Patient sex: M
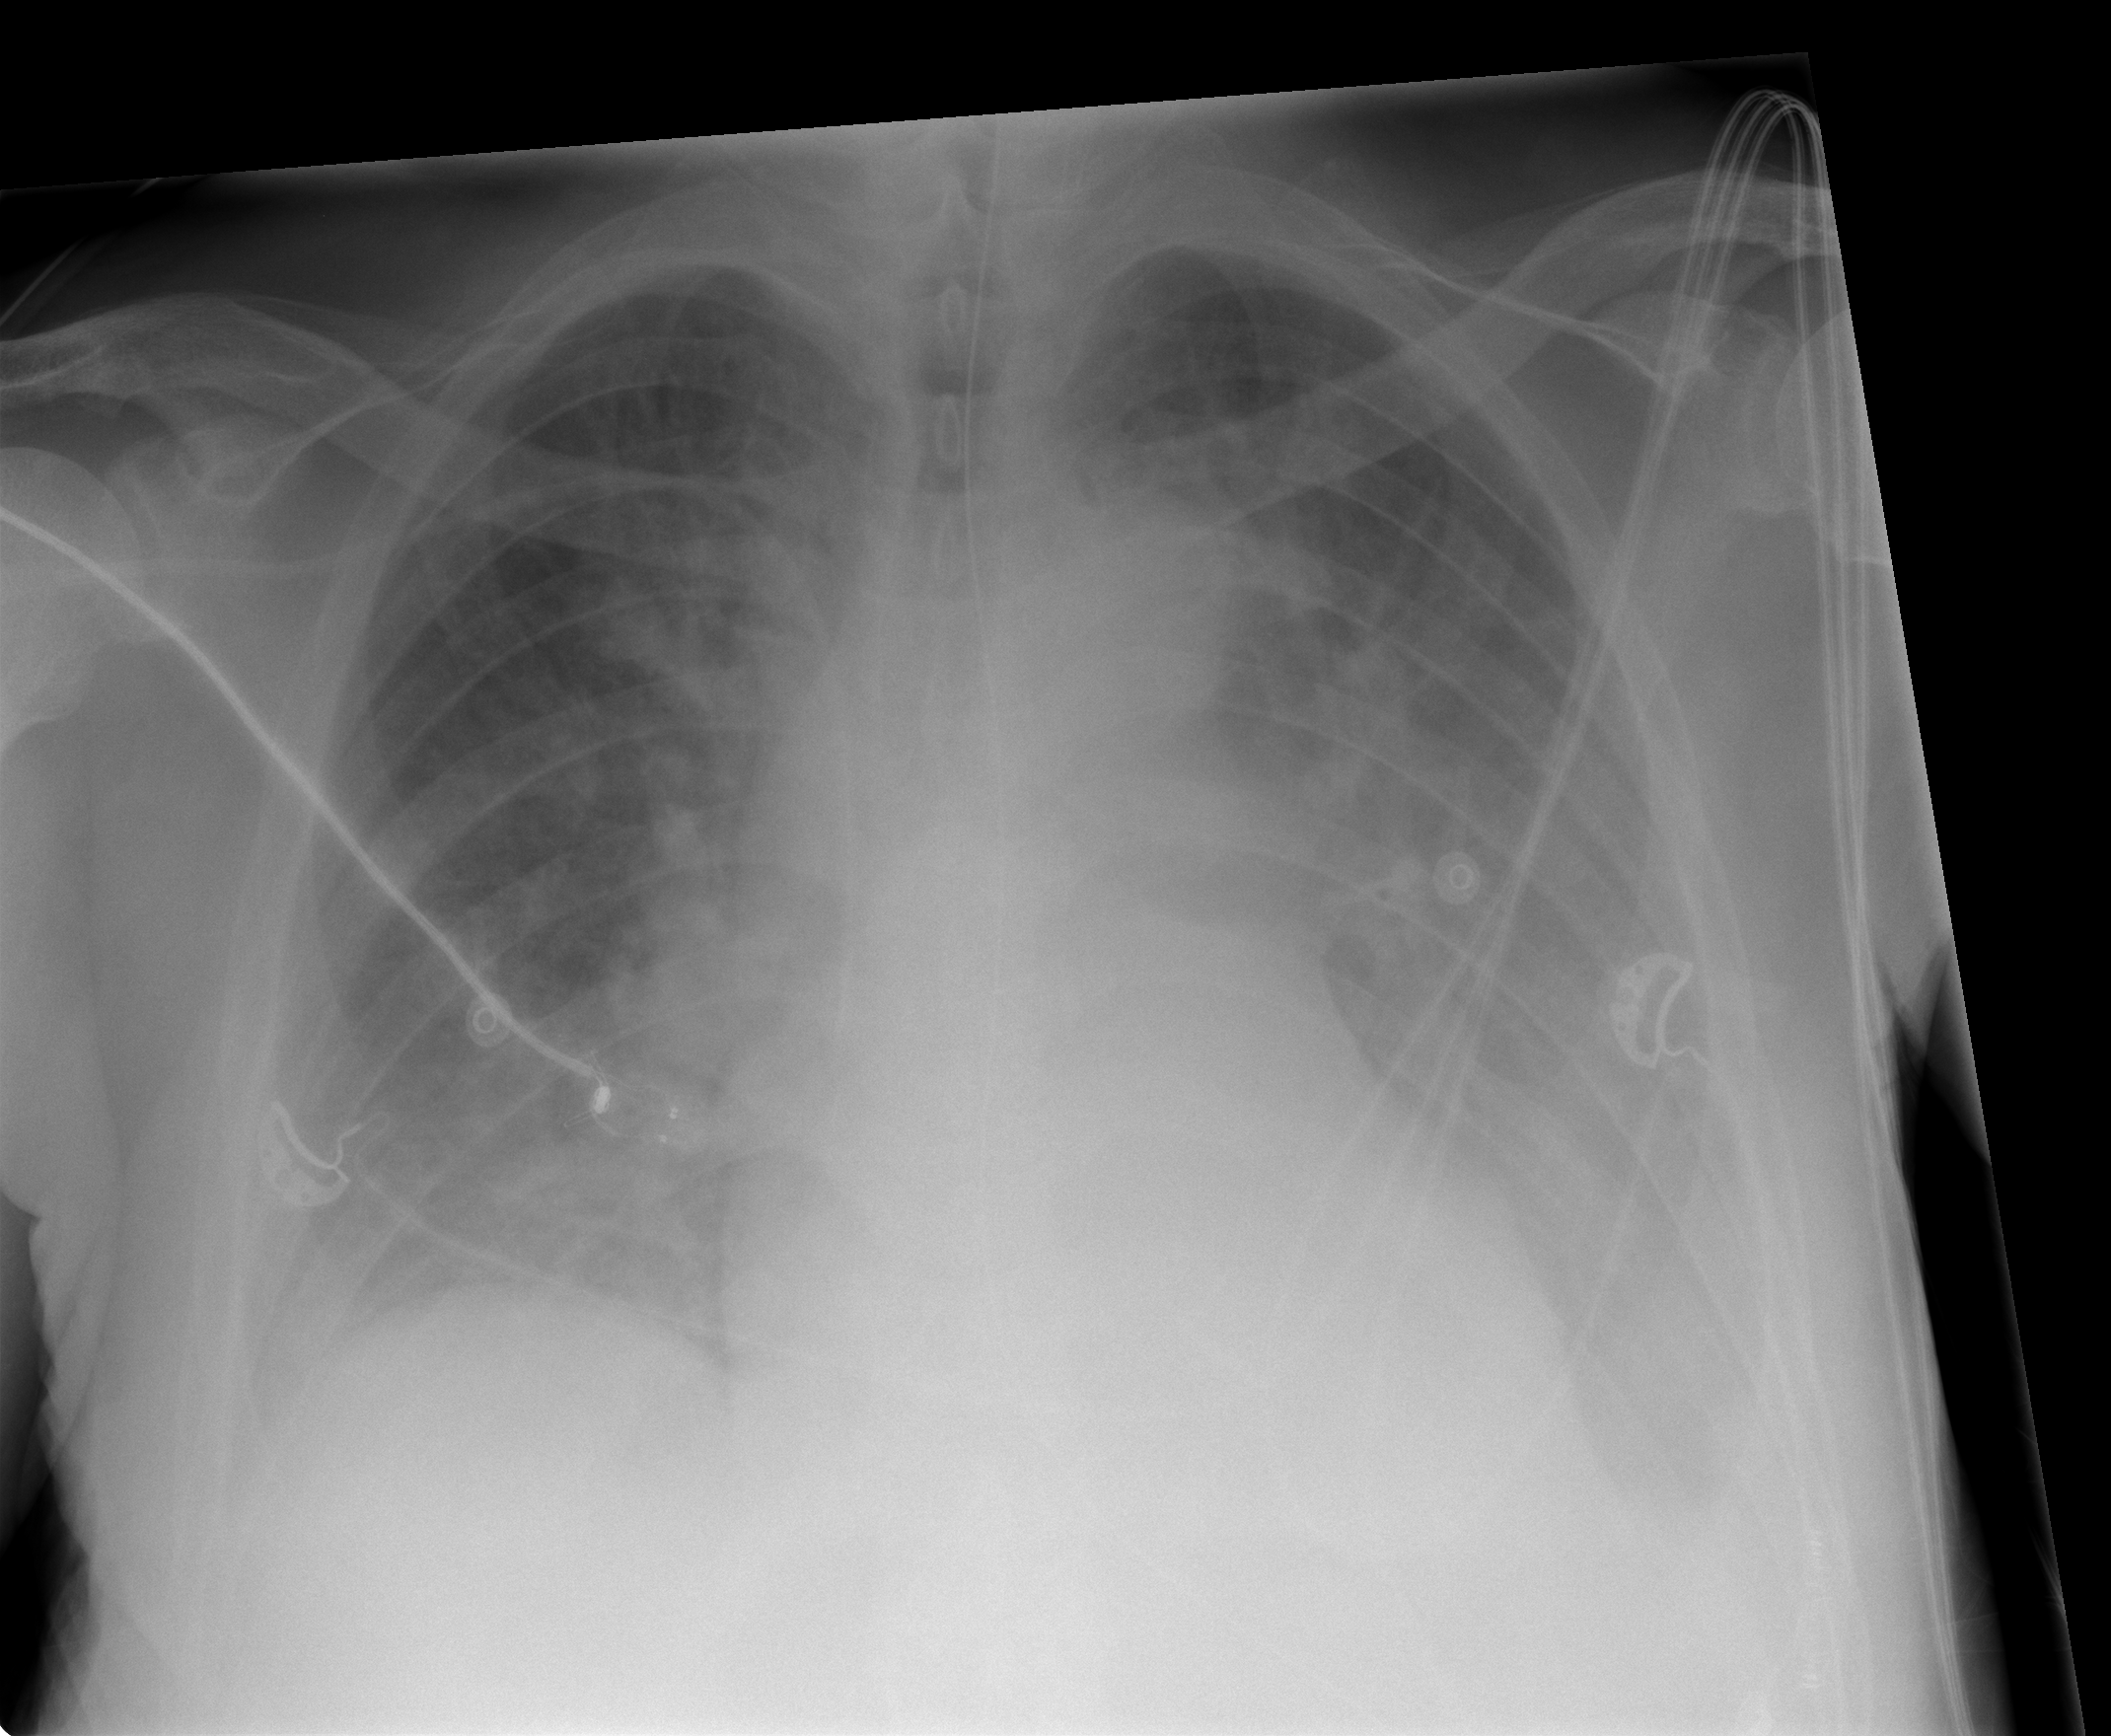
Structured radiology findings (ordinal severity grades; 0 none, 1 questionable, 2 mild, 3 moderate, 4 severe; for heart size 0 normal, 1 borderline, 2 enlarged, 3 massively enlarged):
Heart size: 1
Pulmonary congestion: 3
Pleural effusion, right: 2
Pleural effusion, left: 2
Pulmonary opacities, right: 1
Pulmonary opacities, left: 1
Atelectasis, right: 2
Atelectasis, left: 2